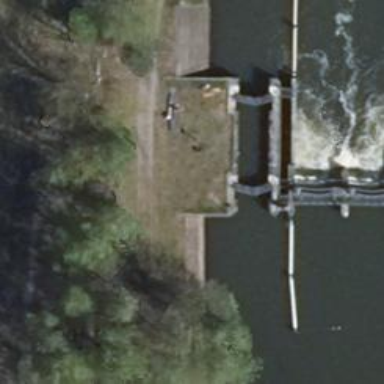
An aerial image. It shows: Lock gate on waterway.